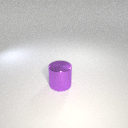
large purple metal cylinder